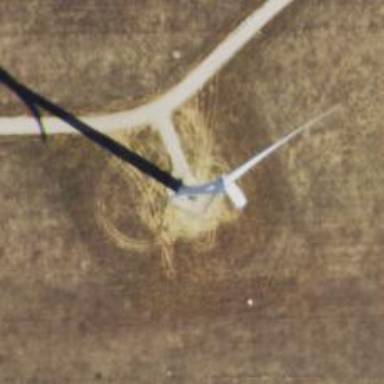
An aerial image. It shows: Wind generator powered by horizontal-axis wind turbine.